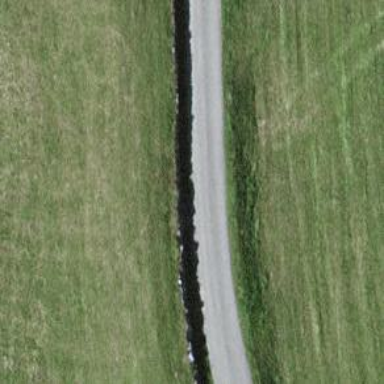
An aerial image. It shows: Retaining wall.